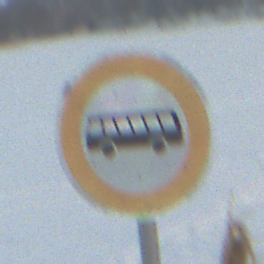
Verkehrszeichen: VerbotKraftomnibusse
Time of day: SunriseSunset
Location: Outdoor (Nature)
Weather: PartlyCloudy
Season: NotSpecified
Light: Natural